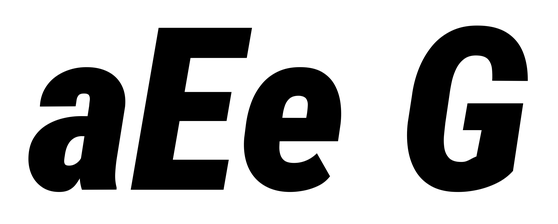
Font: Roboto-Italic_Condensed_Black_Italic